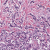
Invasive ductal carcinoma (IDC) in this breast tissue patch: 1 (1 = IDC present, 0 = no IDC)